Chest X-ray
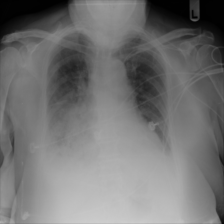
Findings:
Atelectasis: negative
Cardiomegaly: negative
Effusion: negative
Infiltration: positive
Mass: negative
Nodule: negative
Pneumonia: negative
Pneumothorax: negative
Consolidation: negative
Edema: negative
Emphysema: negative
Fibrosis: negative
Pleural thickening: negative
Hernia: negative